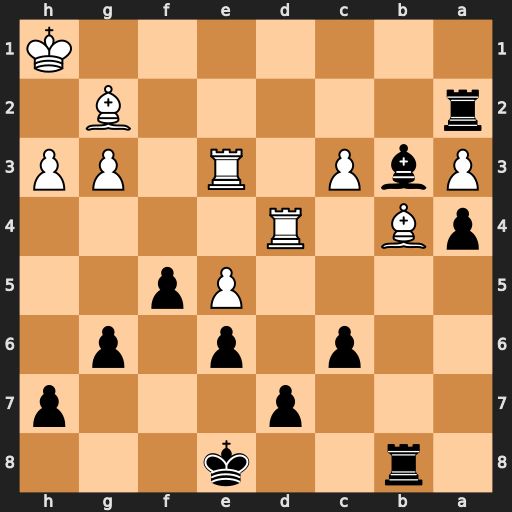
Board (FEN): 1r2k3/3p3p/2p1p1p1/4Pp2/pB1R4/PbP1R1PP/r5B1/7K
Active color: b
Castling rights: -
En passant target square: -
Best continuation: c5 Bxc5 Bd5